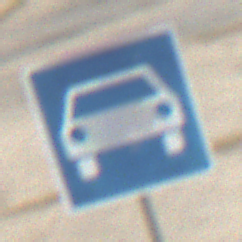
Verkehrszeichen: Kraftfahrstrasse
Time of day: MorningAfternoon
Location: Outdoor (Suburban)
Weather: PartlyCloudy
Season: NotSpecified
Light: Natural